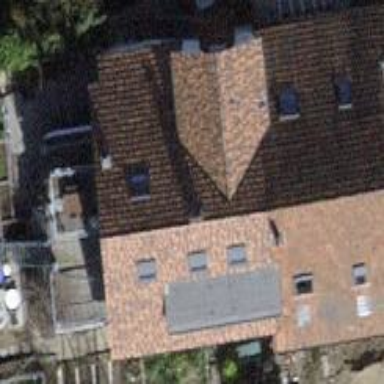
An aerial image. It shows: Building with tile roof.